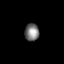
Tissue: skin
Cell type: Epithelial cells
Senescence score: 0.2791
Nuclear area (px): 247
Mean DAPI intensity: 120.186